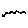
Label: zigzag